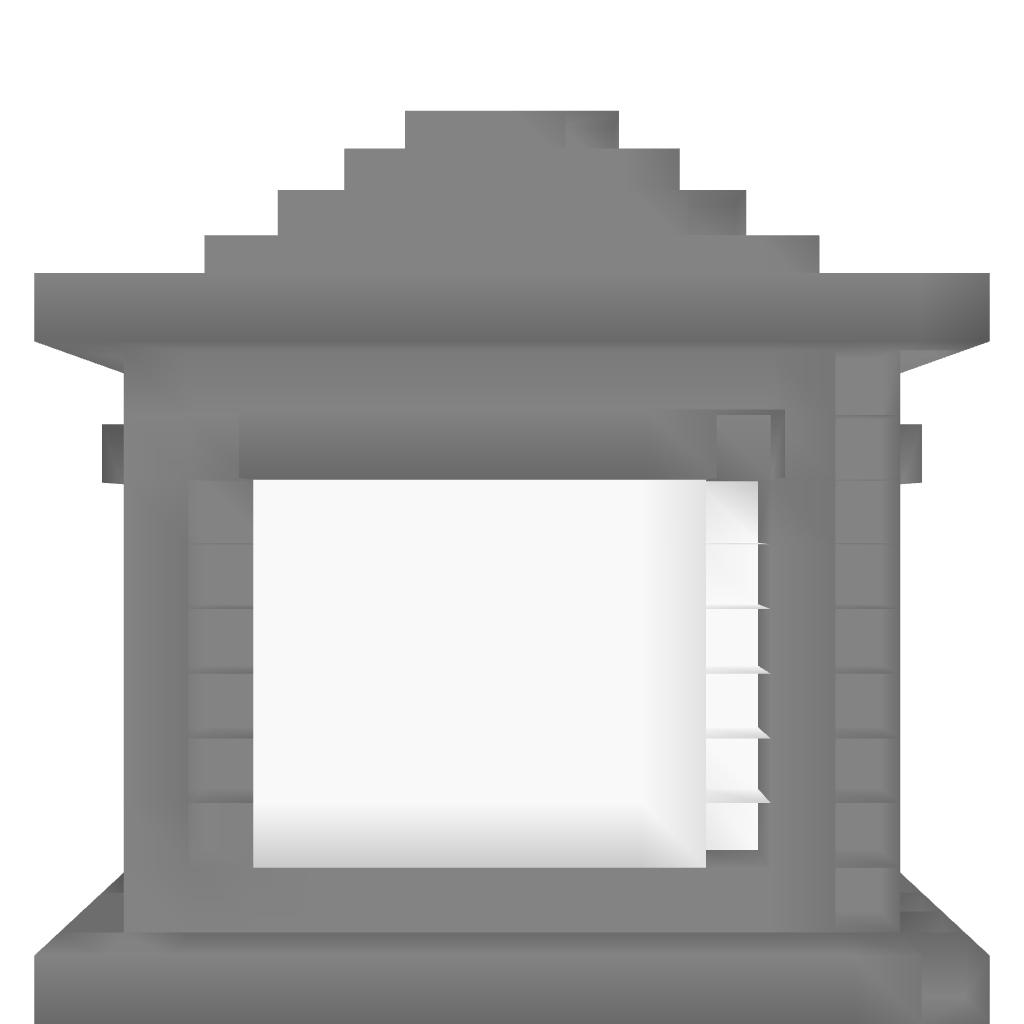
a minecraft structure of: FinalBattle Default Arena bad low quality